The picture encodes a bearing's raw vibration samples as pixel intensities in a 2-D grid. Diagnose the bearing from this image, choosing from: normal, inner_race, outer_race, ball.
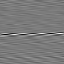
Answer: inner_race